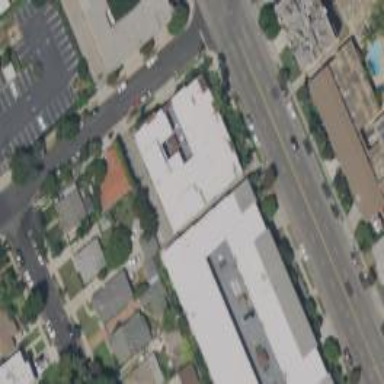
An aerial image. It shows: Alleyway designated as service road.